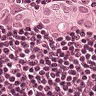
Metastatic tissue present: yes